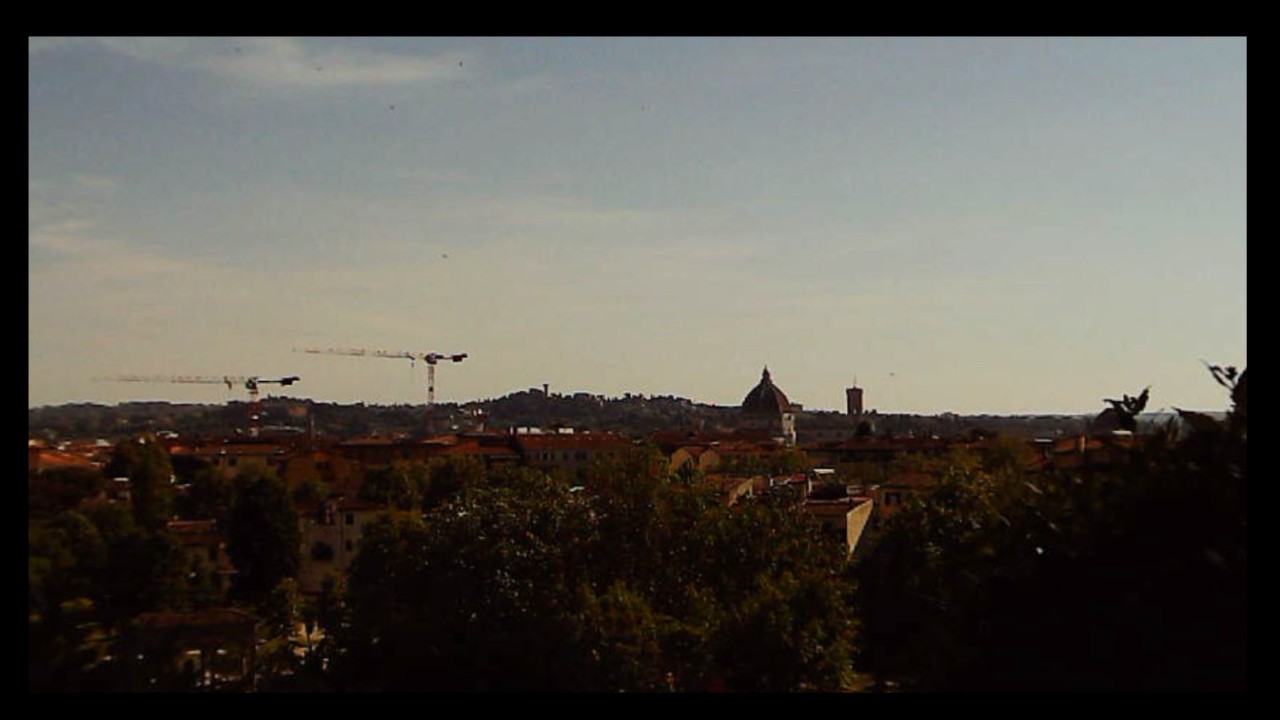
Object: Betafpv air75